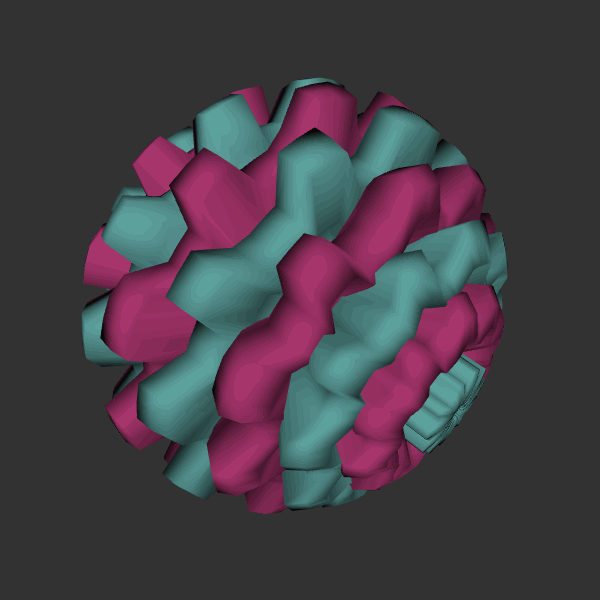
Background: dark